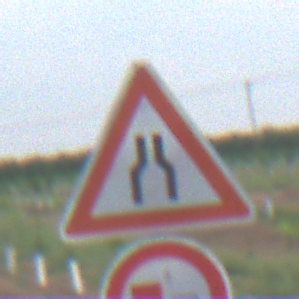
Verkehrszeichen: VerengteFahrbahn
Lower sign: UeberholverbotKraftfahrzeuge
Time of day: SunriseSunset
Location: Outdoor (Nature)
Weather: PartlyCloudy
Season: NotSpecified
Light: Natural